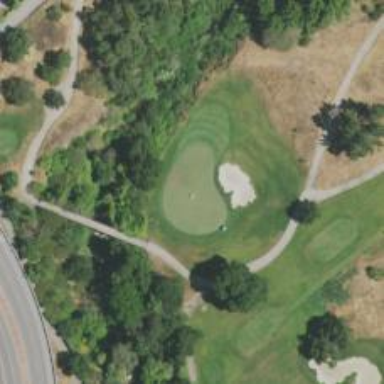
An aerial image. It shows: Golf hole.